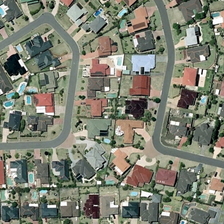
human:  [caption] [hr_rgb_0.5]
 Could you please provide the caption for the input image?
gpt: the residential buildings on both sides of the road are neatly arranged .

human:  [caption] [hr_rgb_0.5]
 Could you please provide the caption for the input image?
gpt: many buildings and green trees are in a dense residential area .

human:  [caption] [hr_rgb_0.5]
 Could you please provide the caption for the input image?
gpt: many buildings and green trees are in a dense residential area .

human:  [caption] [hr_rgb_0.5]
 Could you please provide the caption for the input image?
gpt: residential buildings are neatly arranged in different colors .

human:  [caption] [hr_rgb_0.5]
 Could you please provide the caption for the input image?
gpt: the residential buildings on both sides of the road are neatly arranged .